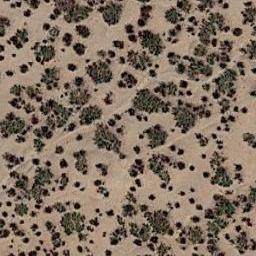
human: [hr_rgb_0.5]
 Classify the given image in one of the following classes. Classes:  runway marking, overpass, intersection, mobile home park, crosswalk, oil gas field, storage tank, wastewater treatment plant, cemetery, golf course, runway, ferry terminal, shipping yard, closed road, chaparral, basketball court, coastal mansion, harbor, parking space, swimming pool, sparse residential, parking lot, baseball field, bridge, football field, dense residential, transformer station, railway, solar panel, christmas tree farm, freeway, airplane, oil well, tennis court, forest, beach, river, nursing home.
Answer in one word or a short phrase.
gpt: chaparral